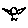
Label: bird